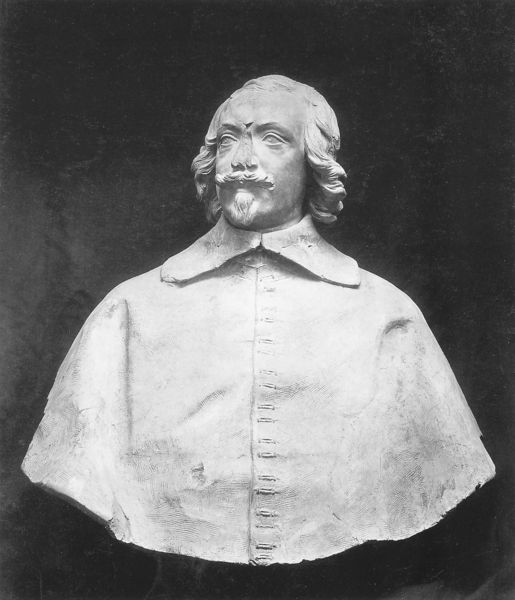
Titel: Büste des Maurizio Von Savoia
Künstler: Francois Duquesnoy
Institution: Rom, Museo di Roma
Schlagwörter: kopf, mann, umhang, weiß, licht, marmor, nase, stirn, blick, bart, hemd, schnurrbart, augen, kragen, stein, figur, haare, mantel, locken, skulptur, statue, büste, bildhauerei, plastik, steinmetz, knöpfe, oberkörper, schwarz weiß, halblang, knopfreihe, ??, tarlar, oberkürber